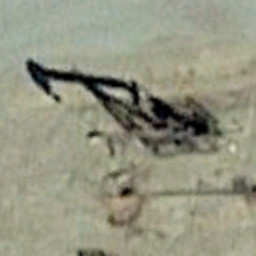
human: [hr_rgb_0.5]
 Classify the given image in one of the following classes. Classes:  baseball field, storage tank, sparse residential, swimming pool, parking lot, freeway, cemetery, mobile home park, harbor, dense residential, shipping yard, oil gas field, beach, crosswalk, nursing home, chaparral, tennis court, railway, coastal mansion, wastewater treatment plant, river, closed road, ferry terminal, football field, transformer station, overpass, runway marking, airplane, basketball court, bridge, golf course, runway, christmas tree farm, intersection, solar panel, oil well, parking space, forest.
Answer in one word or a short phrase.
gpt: oil well